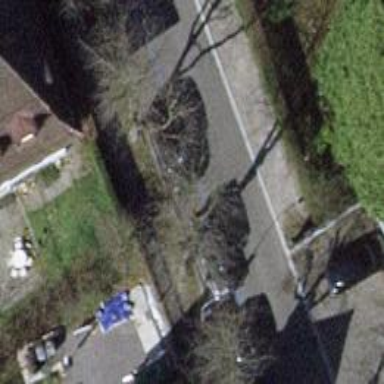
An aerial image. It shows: Avenue lined with trees.